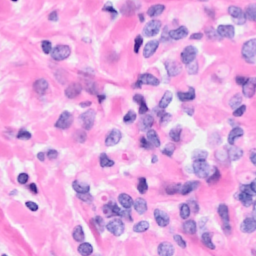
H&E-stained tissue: Breast